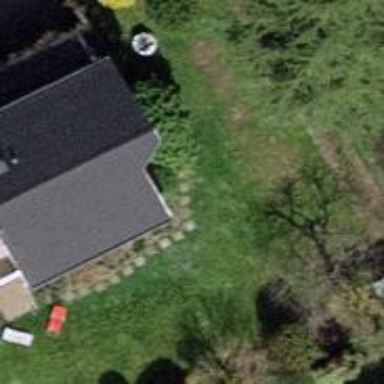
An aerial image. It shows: Garden surrounded by fence.